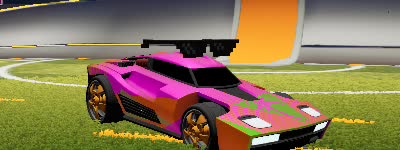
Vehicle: breakout